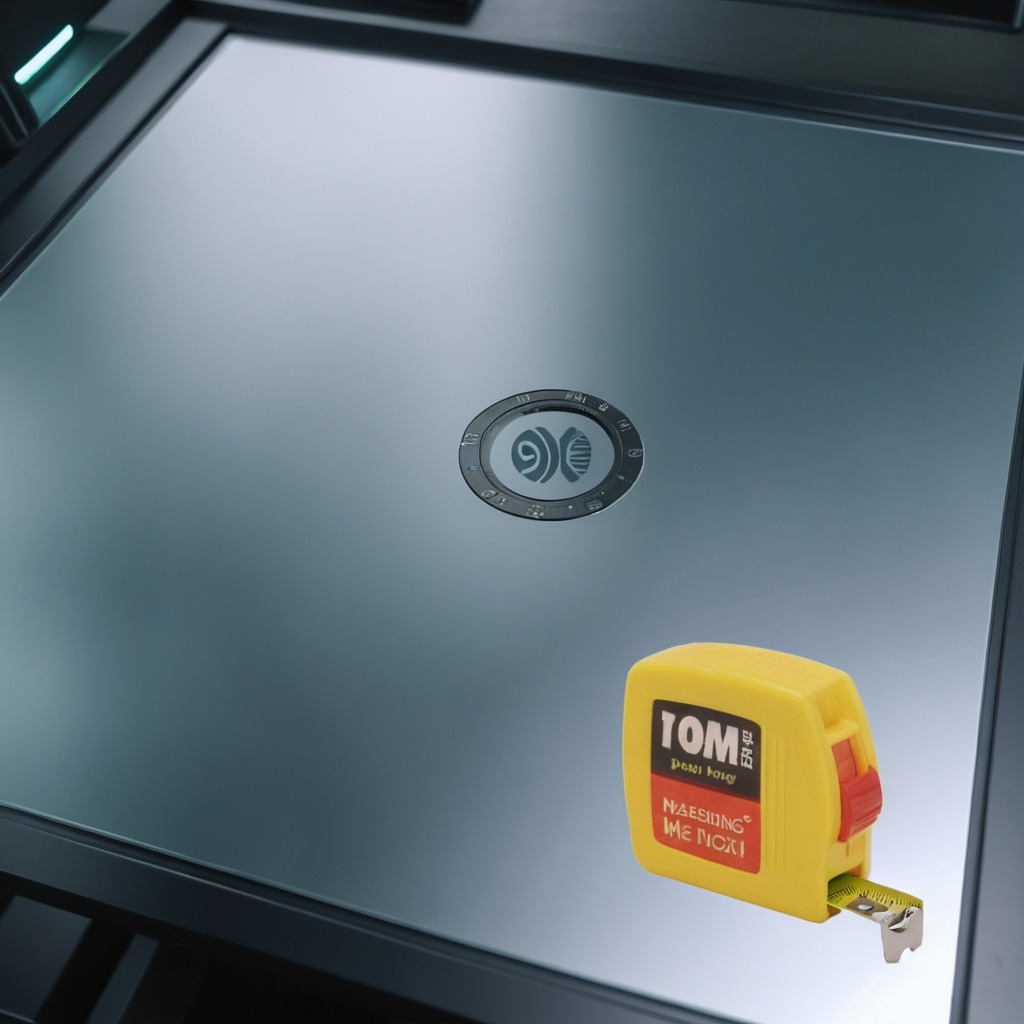
A measuring tape is lying on a metal table in a machine shop under fluorescent lights.